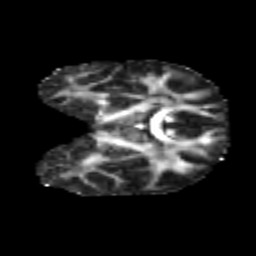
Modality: FA
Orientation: coronal
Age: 29
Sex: male
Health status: healthy